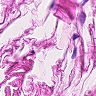
Metastatic tissue present: no